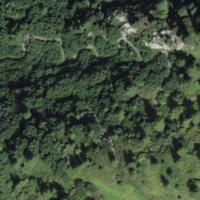
EUNIS habitat code: 43
Species observed at this site:
Turdus pilaris